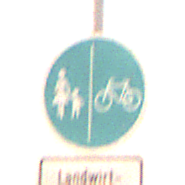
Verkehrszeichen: GetrennterRadUndGehwegRadwegRechts
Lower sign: BesondereFahrzeugeUndTransportgueter6
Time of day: SunriseSunset
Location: Outdoor (Nature)
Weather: PartlyCloudy
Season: NotSpecified
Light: Natural